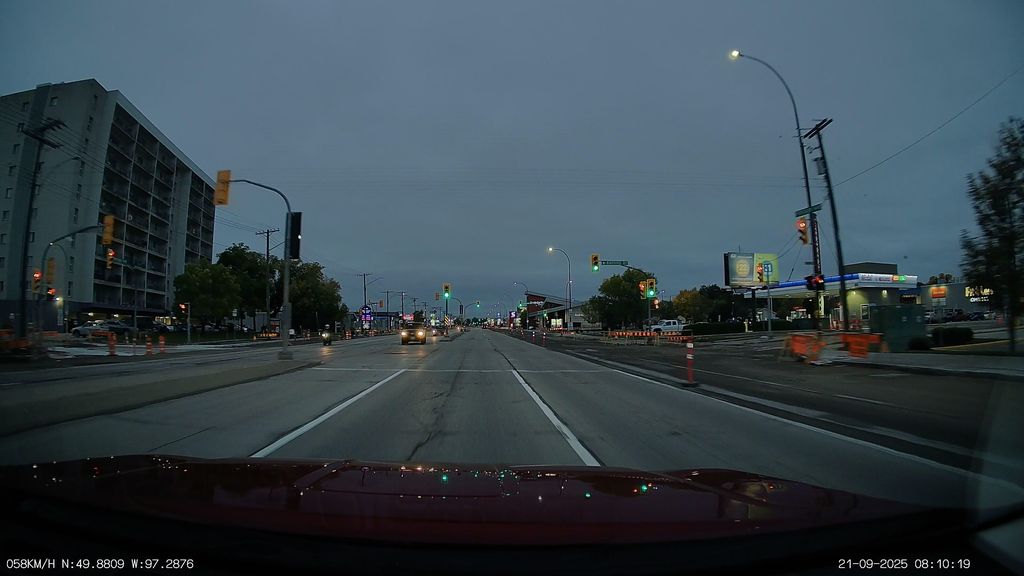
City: winnipeg